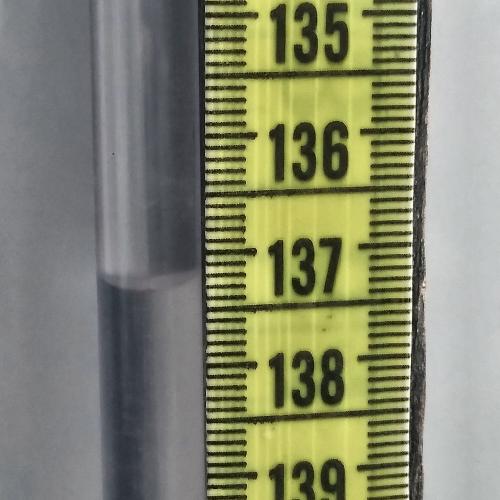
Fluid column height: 137.2 cm